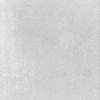
Label: dusty